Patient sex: M
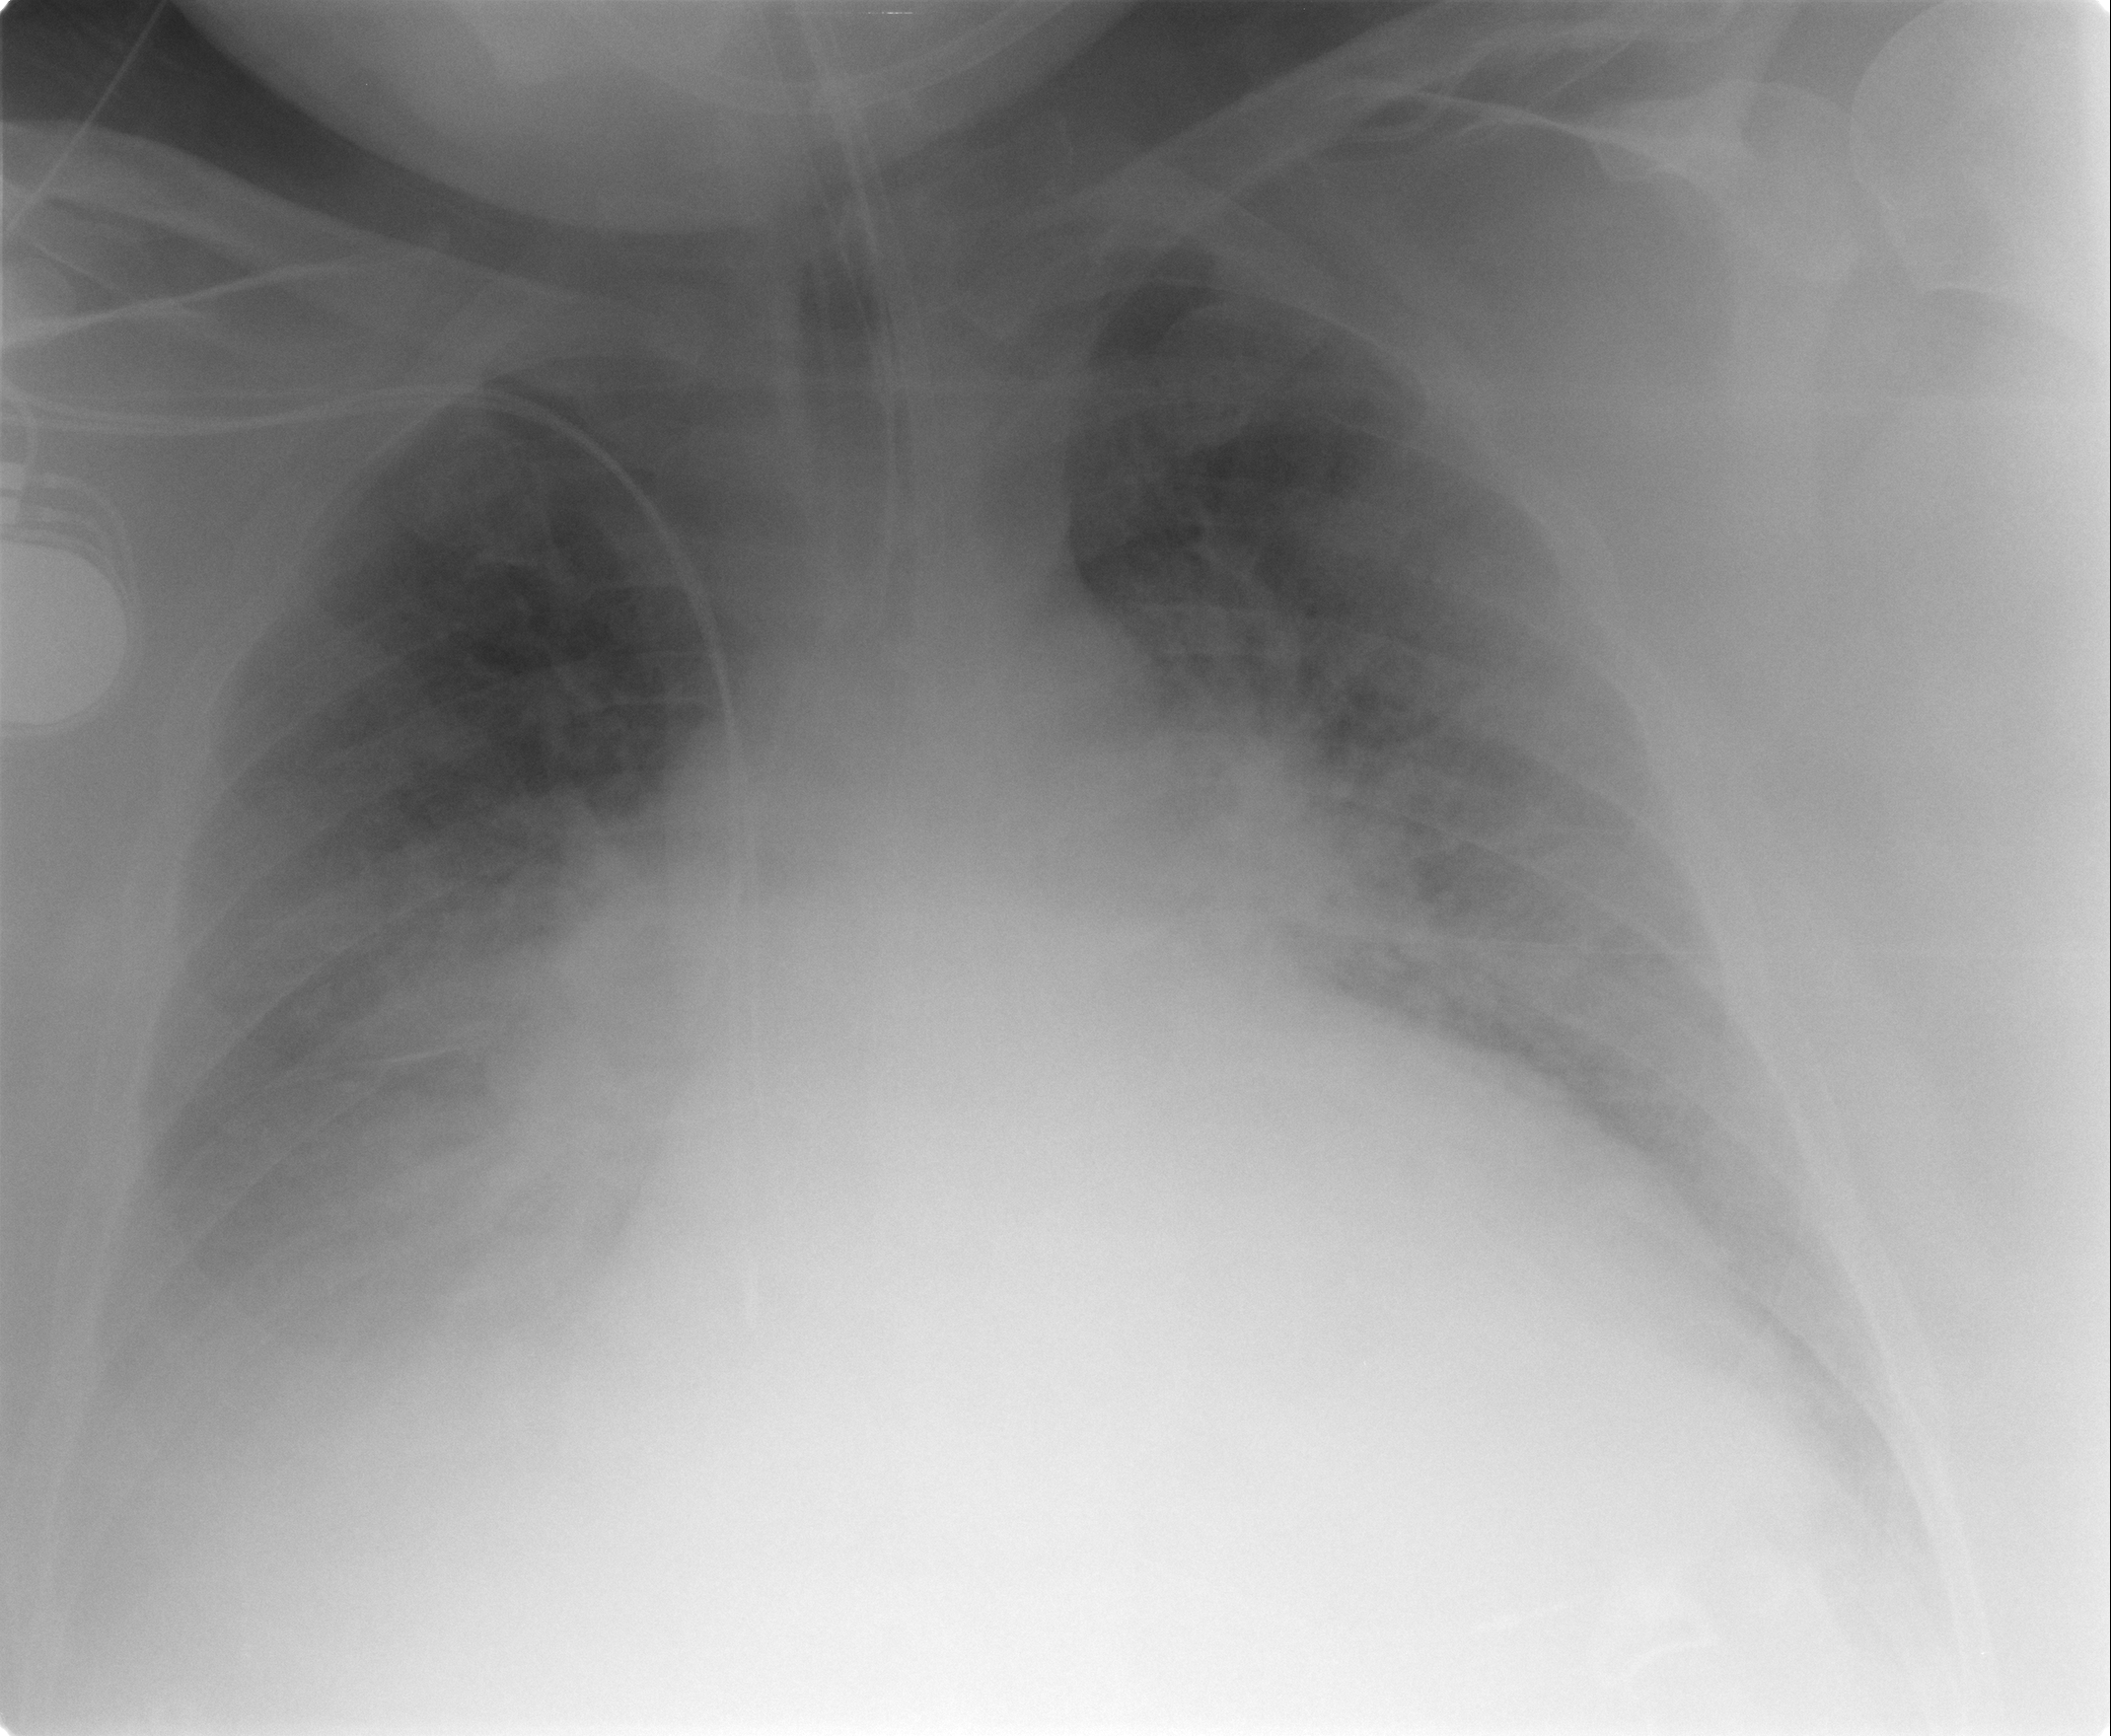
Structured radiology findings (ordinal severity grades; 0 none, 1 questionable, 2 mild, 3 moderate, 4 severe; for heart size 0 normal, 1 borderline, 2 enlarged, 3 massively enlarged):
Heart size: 2
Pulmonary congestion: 3
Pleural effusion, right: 2
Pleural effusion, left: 1
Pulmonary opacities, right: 0
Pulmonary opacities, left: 0
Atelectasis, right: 2
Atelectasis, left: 1